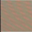
Piece: xx